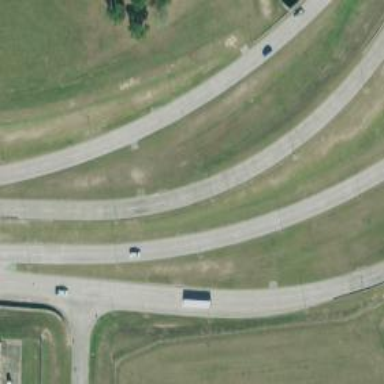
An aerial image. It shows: Trunk link highway.